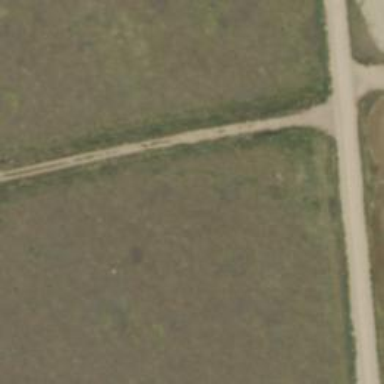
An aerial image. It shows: Road designated for service vehicles specifically for accessing wind farm.